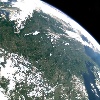
Label: land